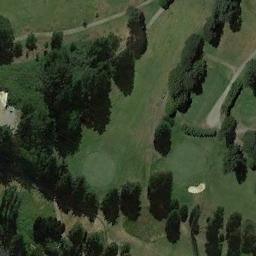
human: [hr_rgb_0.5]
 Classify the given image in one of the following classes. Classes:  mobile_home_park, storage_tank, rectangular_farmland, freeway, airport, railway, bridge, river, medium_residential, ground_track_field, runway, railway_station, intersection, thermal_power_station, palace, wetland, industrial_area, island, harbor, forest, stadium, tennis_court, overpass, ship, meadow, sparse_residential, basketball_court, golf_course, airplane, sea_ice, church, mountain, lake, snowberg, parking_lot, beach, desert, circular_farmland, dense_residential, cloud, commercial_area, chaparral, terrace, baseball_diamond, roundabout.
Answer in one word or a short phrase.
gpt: golf_course